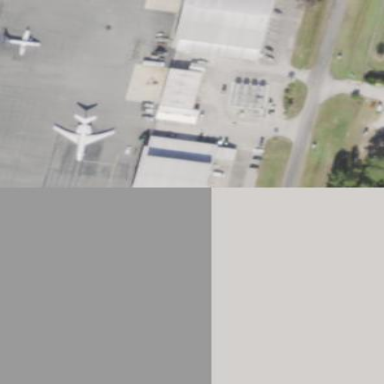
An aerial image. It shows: Hangar building at airport.